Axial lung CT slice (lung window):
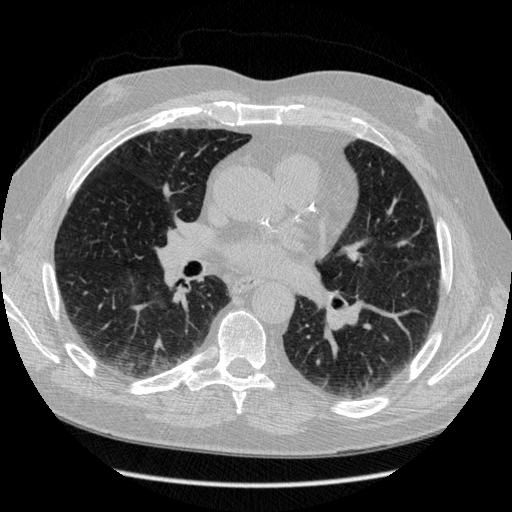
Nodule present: no